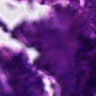
Metastatic tissue present: no